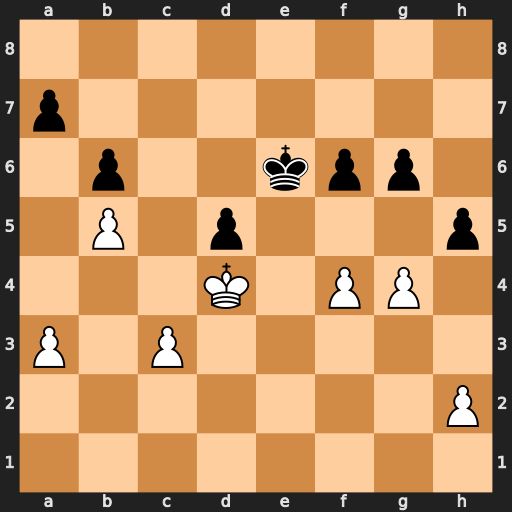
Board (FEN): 8/p7/1p2kpp1/1P1p3p/3K1PP1/P1P5/7P/8
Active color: w
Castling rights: -
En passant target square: -
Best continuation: f5+ gxf5 gxh5